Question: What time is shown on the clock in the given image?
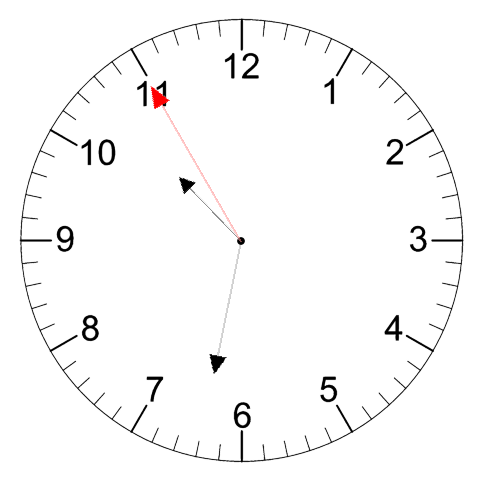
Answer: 10:31:55